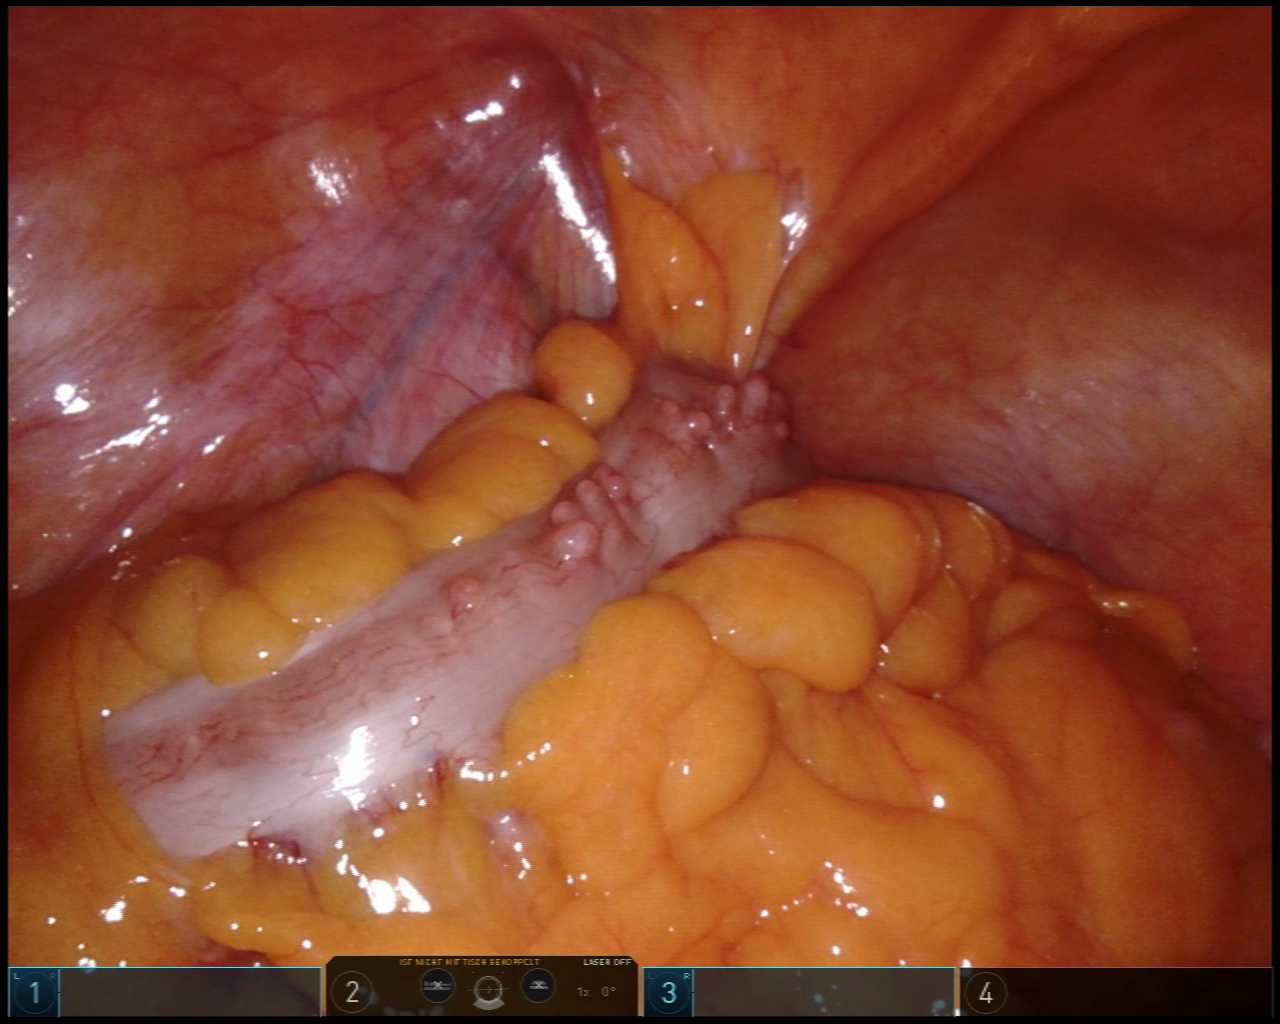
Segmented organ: colon
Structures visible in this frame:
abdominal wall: yes
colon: yes
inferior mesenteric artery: no
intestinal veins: no
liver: no
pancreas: no
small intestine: no
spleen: no
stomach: no
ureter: no
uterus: no
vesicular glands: no